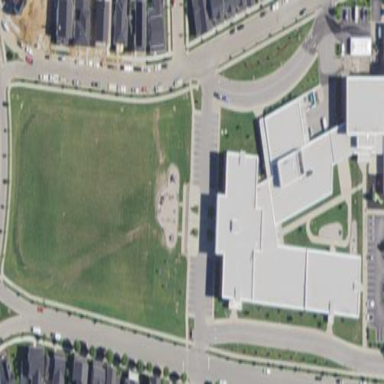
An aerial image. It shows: School.